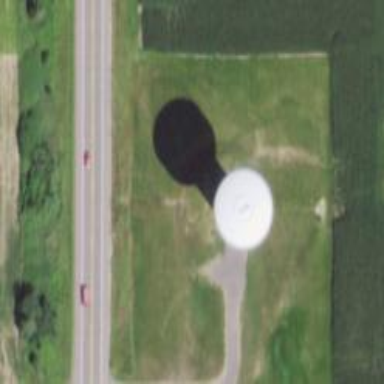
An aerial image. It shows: Water tower that is man-made.